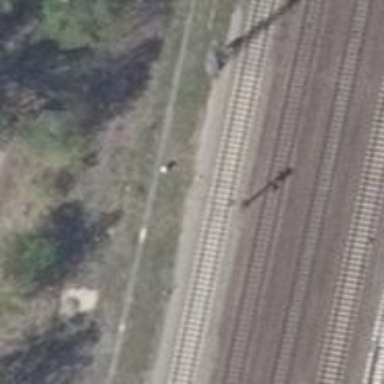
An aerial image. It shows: Railway signal.